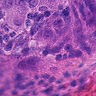
Metastatic tissue present: yes